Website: bh-photo
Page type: billing-address
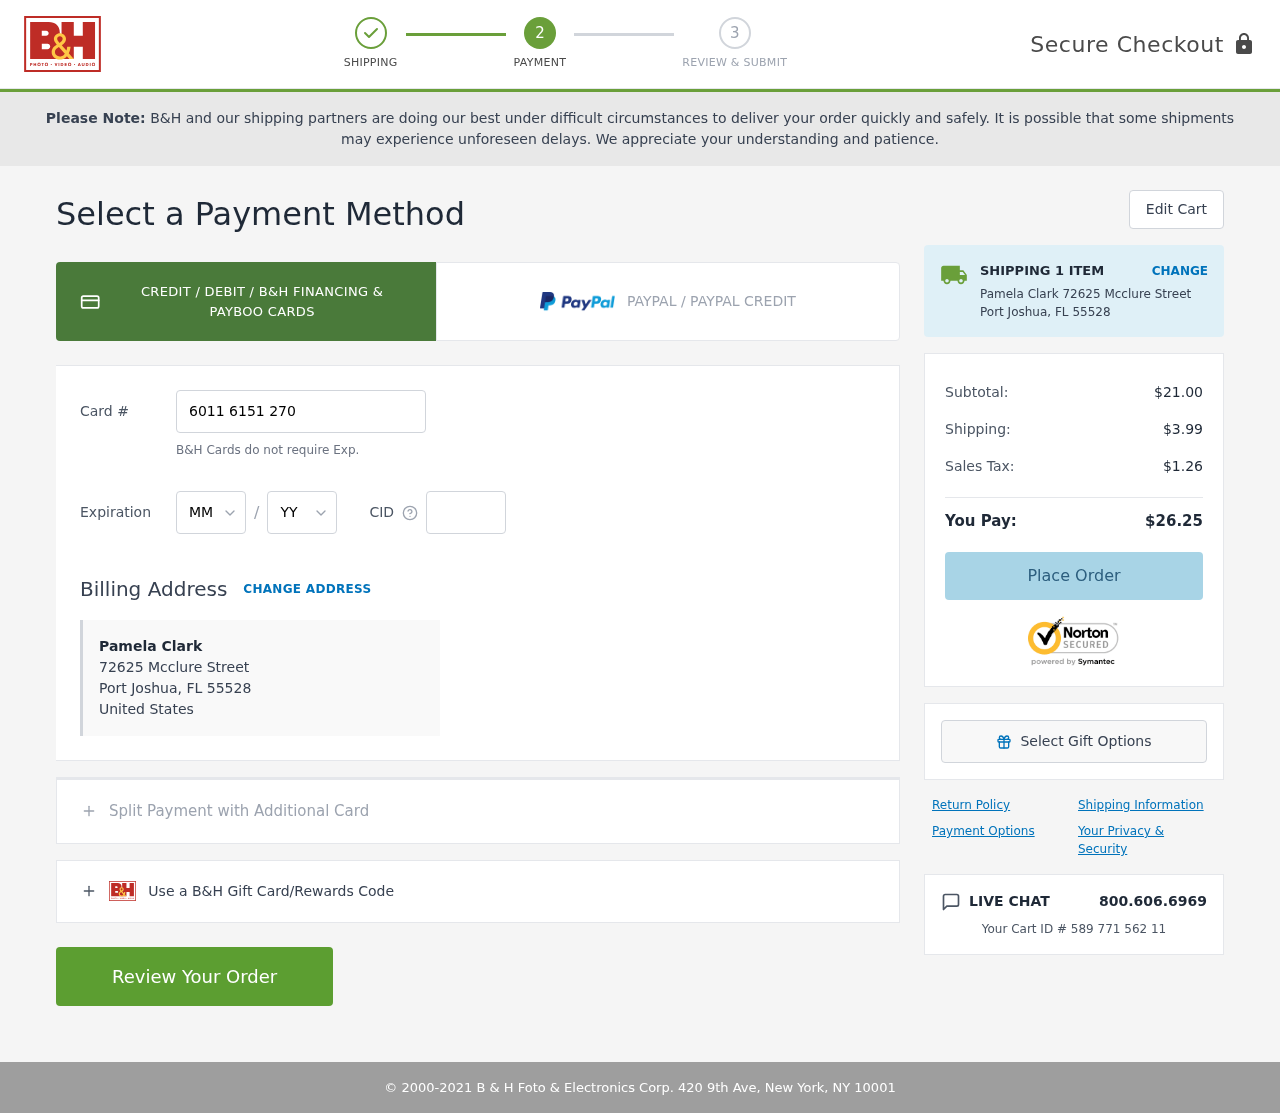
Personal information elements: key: PII_CARD_CVV
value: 360
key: PII_CARD_EXPIRY_MONTH
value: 12
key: PII_CARD_EXPIRY_YEAR
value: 29
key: PII_CARD_NUMBER
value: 6011 6151 2707 0182
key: PII_CITY
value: Port Joshua
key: PII_COUNTRY
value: United States
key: PII_FULLNAME
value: Pamela Clark
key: PII_POSTCODE
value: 55528
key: PII_STATE_ABBR
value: FL
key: PII_STREET
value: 72625 Mcclure Street
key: PII_FULLNAME2
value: Pamela Clark
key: PII_STREET2
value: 72625 Mcclure Street
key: PII_CITY_STATE_ZIP2
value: Port Joshua, FL
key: PII_POSTCODE2
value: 55528
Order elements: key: ORDER_NUM_ITEMS
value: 1
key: ORDER_SUBTOTAL
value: $21.00
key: ORDER_SHIPPING_COST
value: $3.99
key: ORDER_TAX
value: $1.26
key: ORDER_TOTAL
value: $26.25
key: ORDER_ID
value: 589 771 562 11